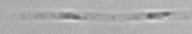
Label: Leptocylindrus